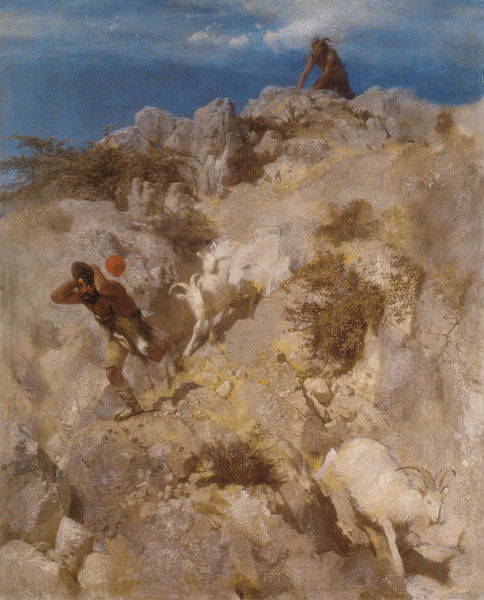
Titel: Pan erschreckt einen Hirten
Künstler: Arnold Böcklin
Standort: Basel
Institution: Kunstmuseum
Schlagwörter: berg, blau, dunkel, felsen, gemälde, gestein, himmel, mann, weiß, wolken, gelb, grün, landschaft, menschen, ocker, sitzen, braun, grau, männer, orange, schwarz, szene, rot, tier, tiere, wolke, ball, beige, geschichte, mensch, stein, steine, horn, gräser, natur, strauch, busch, büsche, gebüsch, sträucher, pflanzen, frucht, aussicht, abhang, laufen, trocken, berge, fels, gebirge, gipfel, hang, herde, geröll, steil, figuren, böschung, angst, farn, flucht, flechten, antike, abgrund, kuppe, fliehen, furcht, rennen, kugel, jagd, jäger, teufel, karg, satyr, bocklin, böcklin, faun, pan, verfolgung, feuerbach, gestrüpp, hörner, bock, lämmer, böcke, hirte, ziegenbock, abwärts, ziege, arnold böcklin, gestrüp, allemand, montagne, ziegen, gemsen, kalk, gell, geis, faune, wölkchen, mythologie, steinbock, ballon, turban, steinböcke, berger, werfen, rennt, pflaze, hölderlin, satyre, ziegenmann, gemählde, steinwurf, roche, zieg, berger effrayé, bocl, bschafe, zioegen, geißbock, chèvres, roches, mythologique, gardien, chèvre